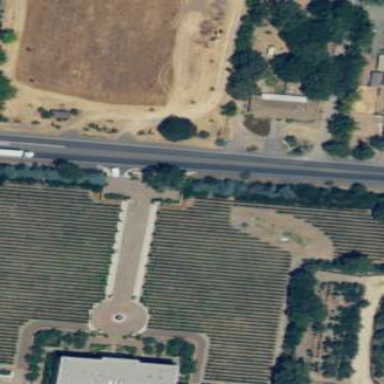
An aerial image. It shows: Vineyard growing grapes.